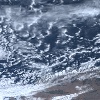
Label: cloud